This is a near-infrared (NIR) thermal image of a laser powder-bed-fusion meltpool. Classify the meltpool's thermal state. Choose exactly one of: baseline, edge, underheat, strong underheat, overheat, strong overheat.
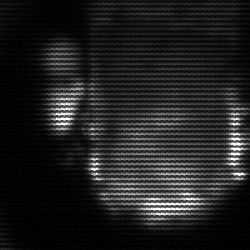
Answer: baseline